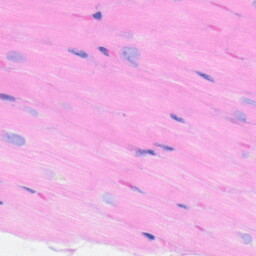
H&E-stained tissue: Heart